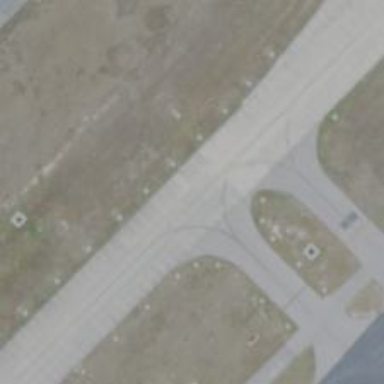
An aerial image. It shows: View of taxiway at the airport.